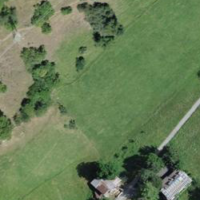
EUNIS habitat code: 24
Species observed at this site:
Humulus lupulus